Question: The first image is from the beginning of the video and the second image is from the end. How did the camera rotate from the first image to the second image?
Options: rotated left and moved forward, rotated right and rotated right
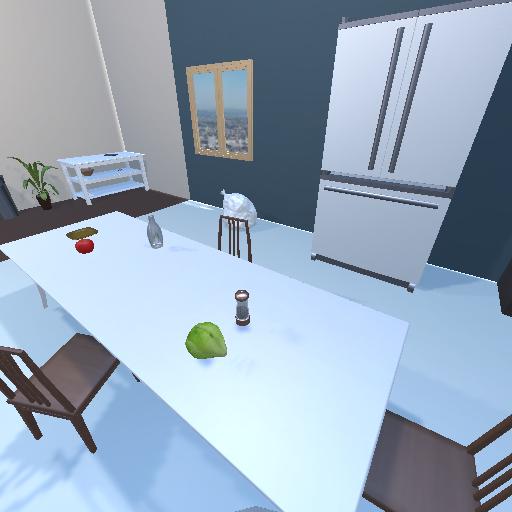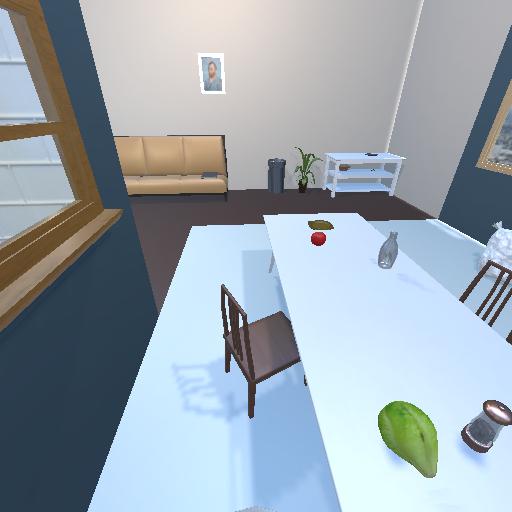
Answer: rotated left and moved forward